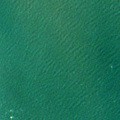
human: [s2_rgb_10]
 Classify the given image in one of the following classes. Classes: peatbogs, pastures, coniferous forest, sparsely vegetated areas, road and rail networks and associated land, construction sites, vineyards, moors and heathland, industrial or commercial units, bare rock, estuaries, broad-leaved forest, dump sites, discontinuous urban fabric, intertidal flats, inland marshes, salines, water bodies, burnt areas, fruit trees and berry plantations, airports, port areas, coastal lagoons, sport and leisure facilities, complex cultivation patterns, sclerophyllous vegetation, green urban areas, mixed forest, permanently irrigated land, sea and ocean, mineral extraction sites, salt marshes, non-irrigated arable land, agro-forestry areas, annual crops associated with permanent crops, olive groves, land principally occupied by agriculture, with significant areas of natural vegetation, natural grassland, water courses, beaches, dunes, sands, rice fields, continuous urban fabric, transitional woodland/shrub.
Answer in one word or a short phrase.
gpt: sea and ocean